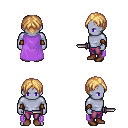
a pixel art fantasy rpg character, male body template, dark elf, purple skin, lavender cape, magenta pants, light blonde parted hairstyle, cloth bracers, brown shoes, dagger, four views (front, back, left, right), 2x2 character sprite sheet, small pixel art, hard edges, no anti-aliasing